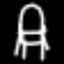
Label: chair